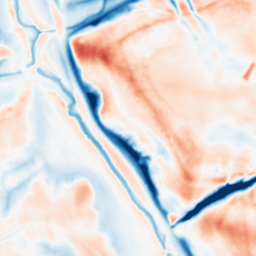
Category: multiscale
Decomposition family: dog_multiscale
Decomposition parameters: sigma_ratio: 1.6
n_scales: 5
base_sigma: 1
Upsampling method: quartic
Upsampling parameters: scale: 8
Upsampling scale: 8